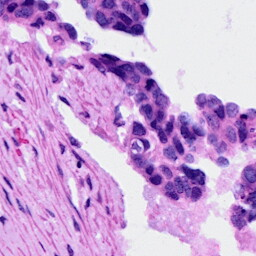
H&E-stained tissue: Ovarian